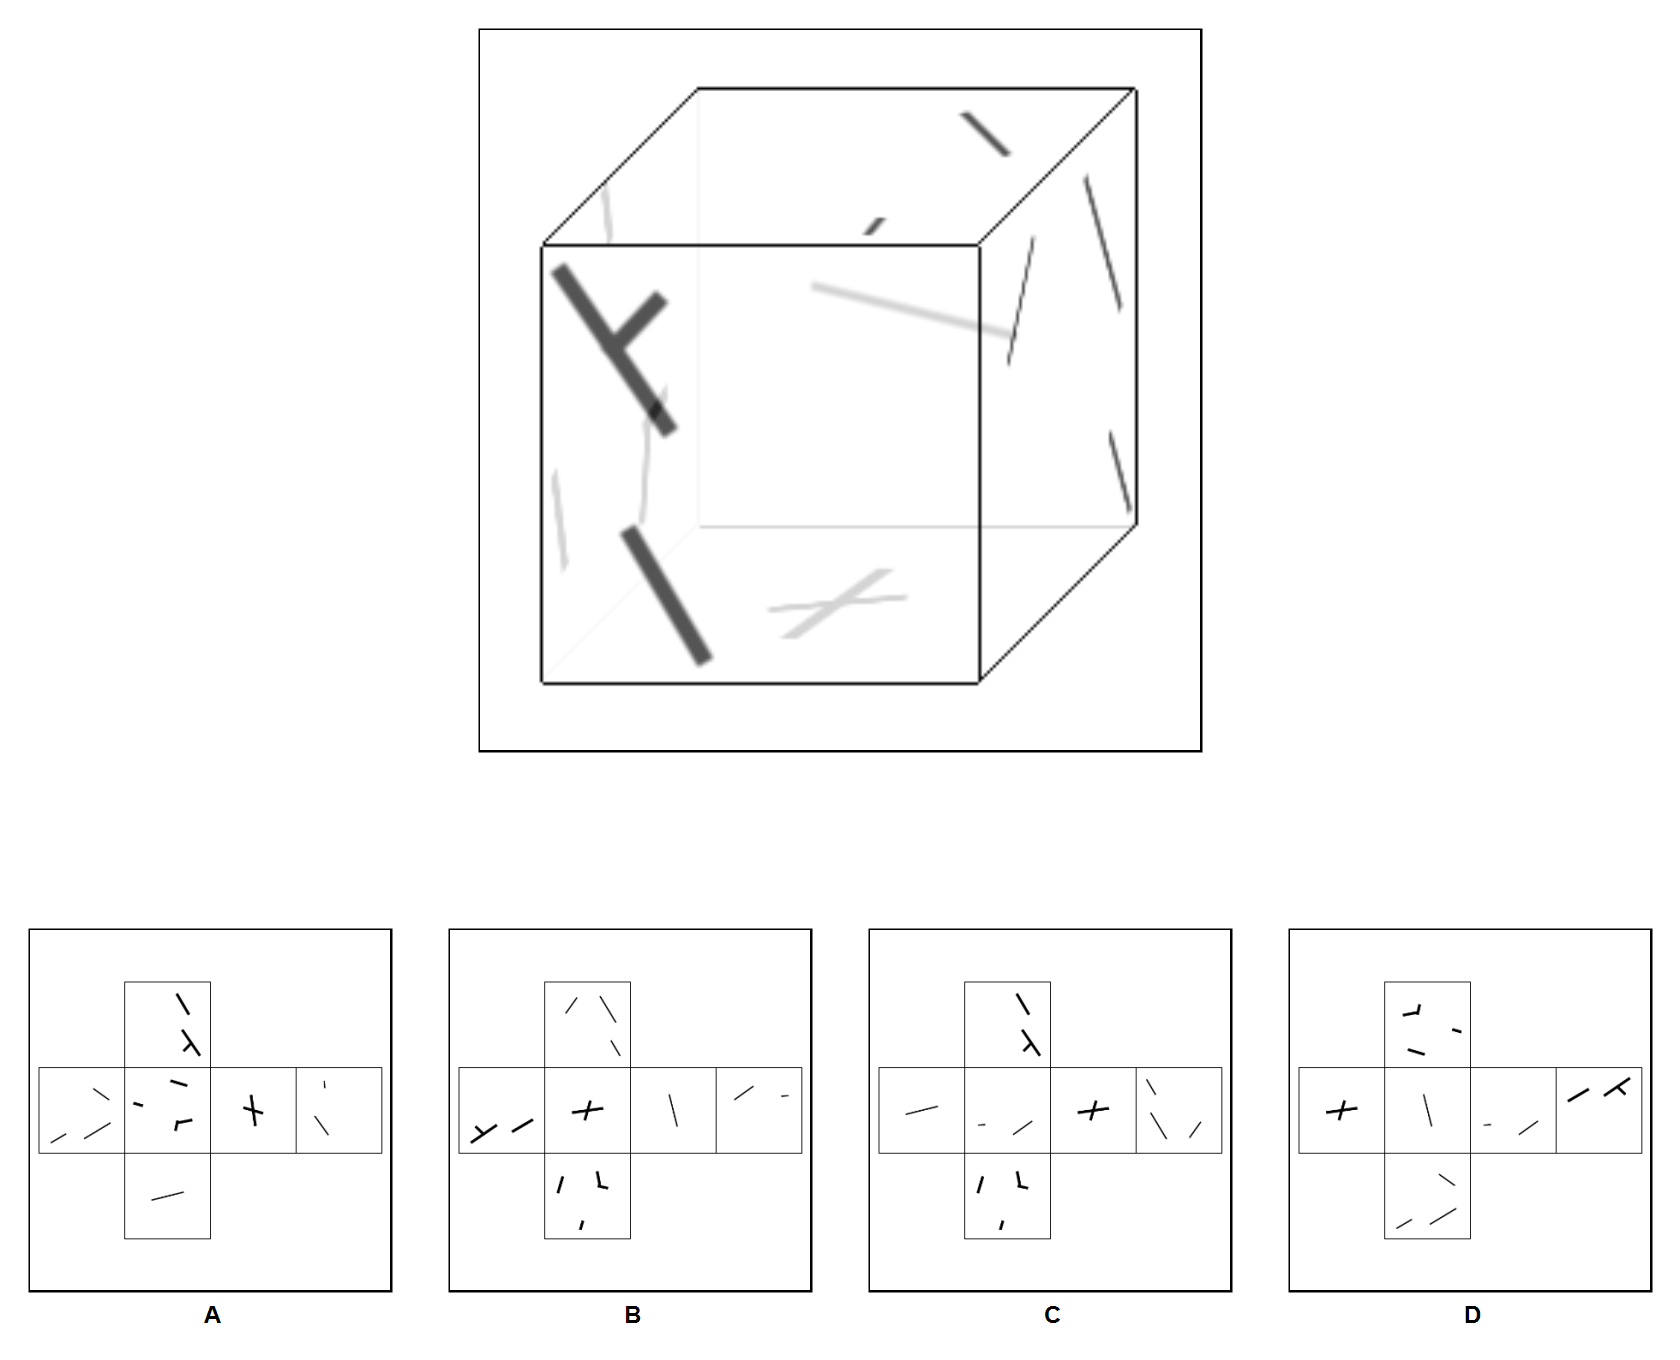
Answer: B